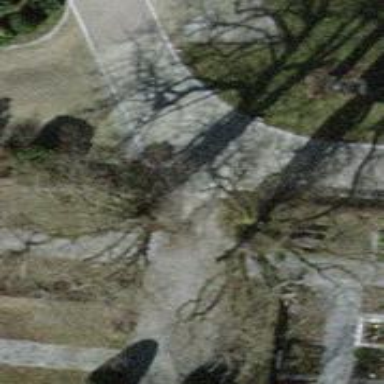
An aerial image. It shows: Natural monument tree with broadleaved deciduous leaves.